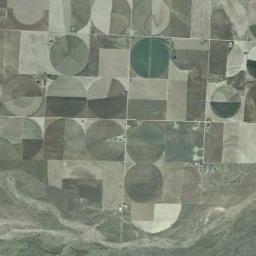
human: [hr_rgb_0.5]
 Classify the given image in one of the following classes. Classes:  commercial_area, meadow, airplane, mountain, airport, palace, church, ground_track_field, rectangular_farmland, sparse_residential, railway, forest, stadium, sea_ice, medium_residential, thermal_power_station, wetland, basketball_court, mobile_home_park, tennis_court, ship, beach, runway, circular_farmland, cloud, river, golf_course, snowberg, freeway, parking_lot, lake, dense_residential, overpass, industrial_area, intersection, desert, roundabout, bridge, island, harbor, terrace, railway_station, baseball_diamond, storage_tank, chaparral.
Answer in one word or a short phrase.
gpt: circular_farmland